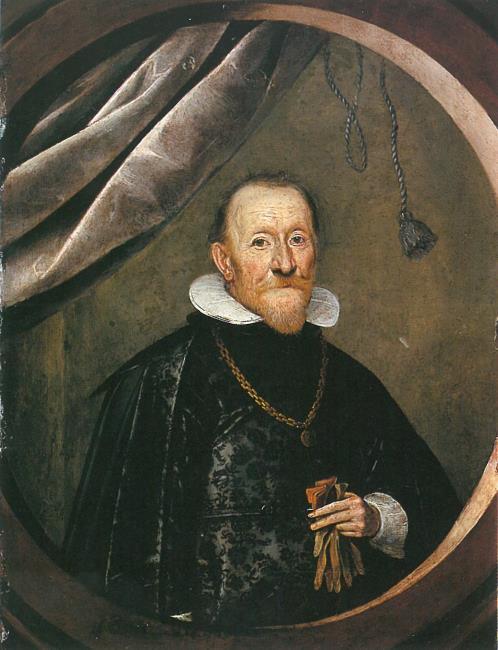
Title: Portrait of a man wearing a gold chain
Artist: Wolfgang Heimbach
Earliest date: 1642
Latest date: 1642
Genre: painting
Iconography: Gloves
Keywords: man's portrait, bust-length portrait, facing front, body facing right, short hair (men's hairstyle), balding, beard, standing collar, chain (links), chain of office, gold, brocade, wristband, glove/gloves in hand, drapery (representation), tassel (accessory)